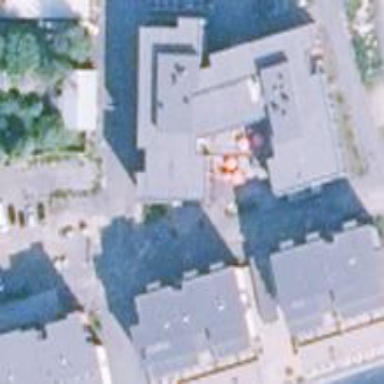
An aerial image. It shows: Building.